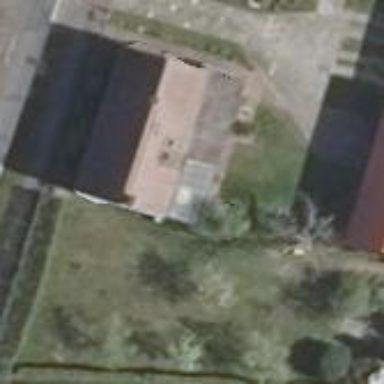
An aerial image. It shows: House with flat grey roof.